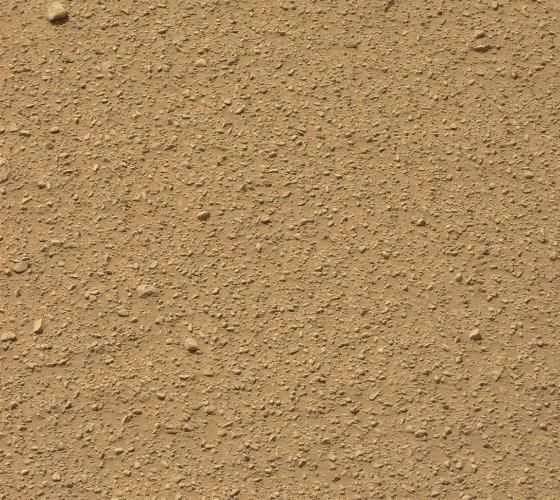
Terrain classes present: Gravel / Sand / Soil, Rock, Shadow